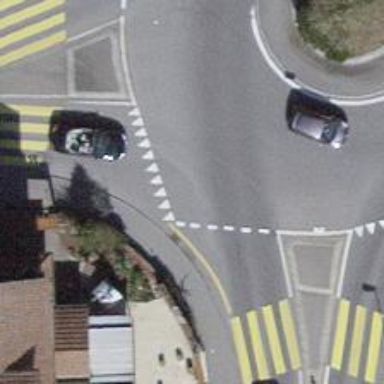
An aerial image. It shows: Road with "give way" sign.